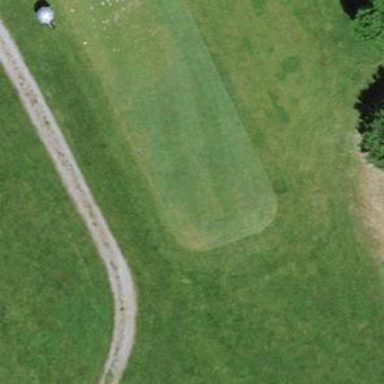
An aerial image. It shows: Golf tee on grassy land.